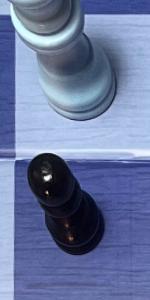
Label: Pawn_Black